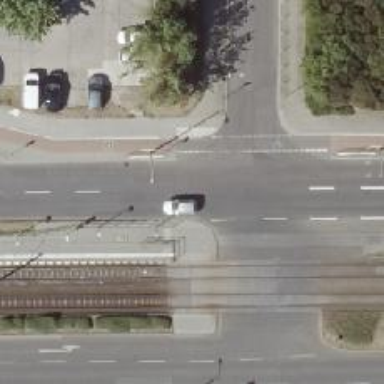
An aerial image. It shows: Secondary road with asphalt surface and lane markings.